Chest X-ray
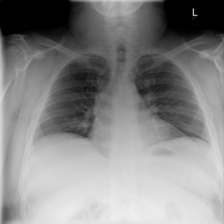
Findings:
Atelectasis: negative
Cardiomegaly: negative
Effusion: negative
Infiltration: negative
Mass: negative
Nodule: negative
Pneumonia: negative
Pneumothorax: negative
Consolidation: negative
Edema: negative
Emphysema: negative
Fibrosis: negative
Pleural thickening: negative
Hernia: negative